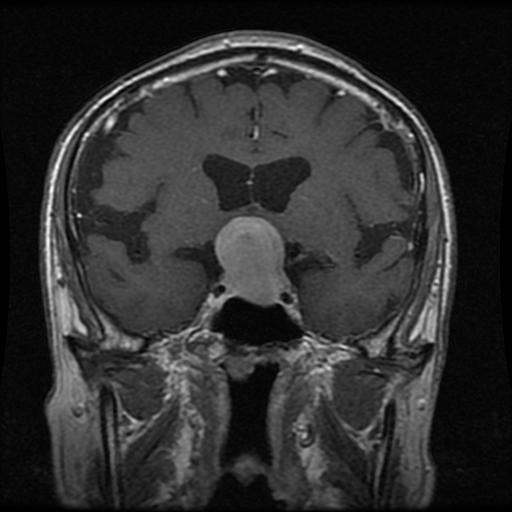
Label: pituitary